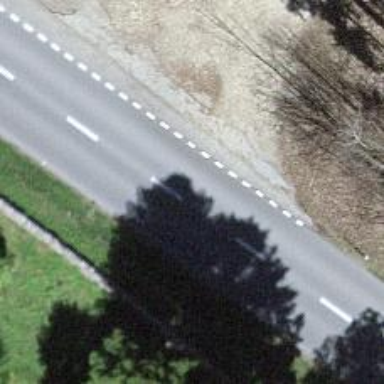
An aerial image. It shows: Secondary road.